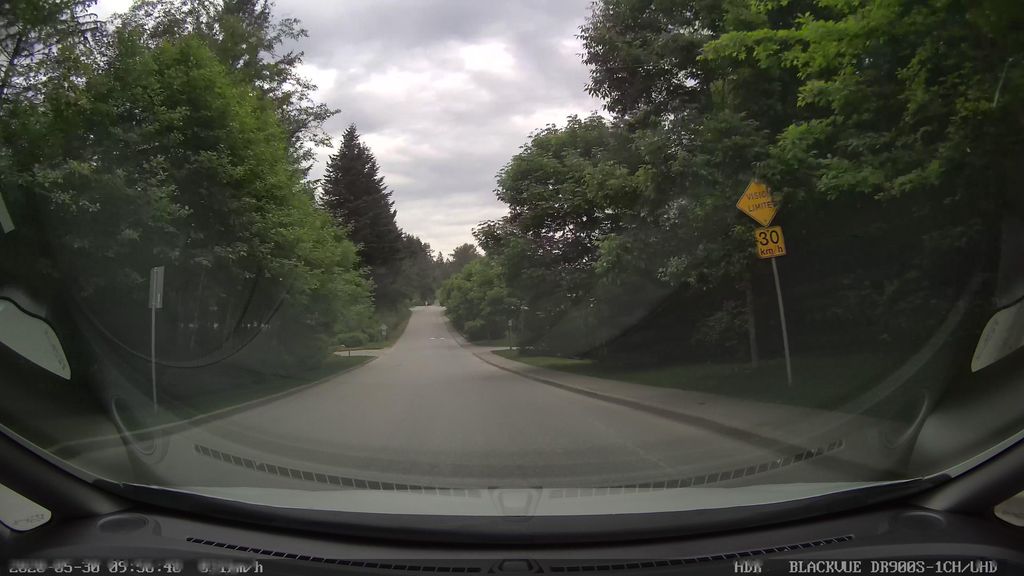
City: vancouver